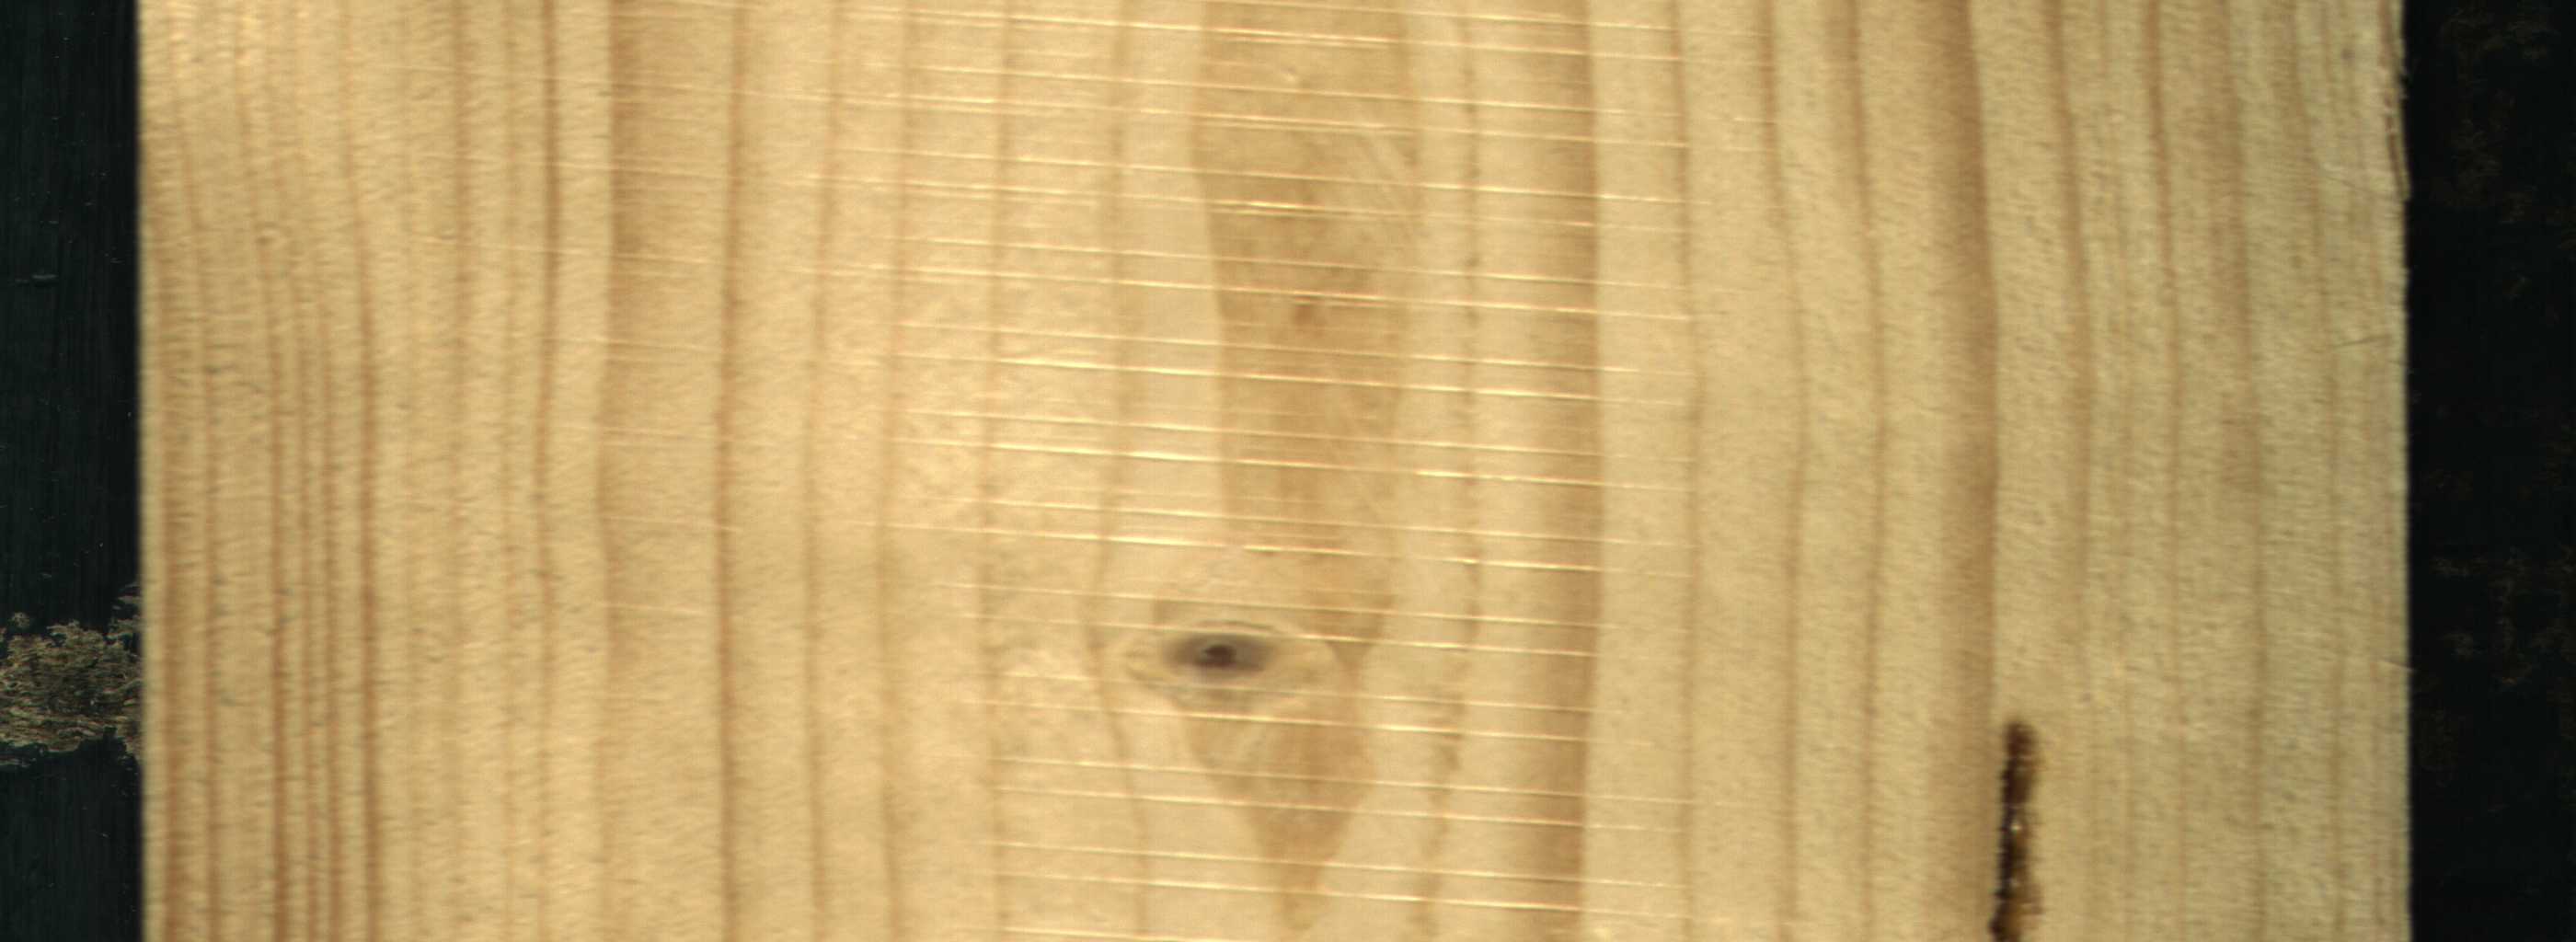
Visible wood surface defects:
resin
Live_Knot